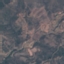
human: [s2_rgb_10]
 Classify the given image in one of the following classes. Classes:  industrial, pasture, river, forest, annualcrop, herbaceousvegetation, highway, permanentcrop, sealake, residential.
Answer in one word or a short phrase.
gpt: HerbaceousVegetation